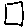
Label: square